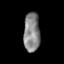
Tissue: skin
Cell type: Epithelial cells
Senescence score: 0.2573
Nuclear area (px): 623
Mean DAPI intensity: 134.029